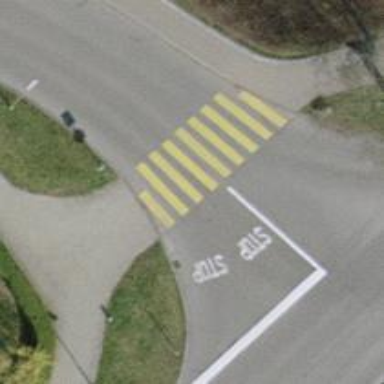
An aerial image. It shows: Marked road crossing with pedestrian island.